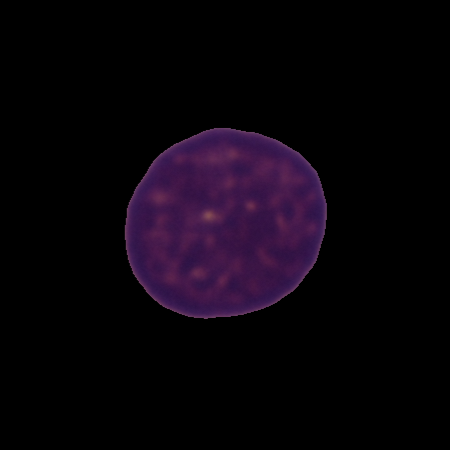
Label: healthy